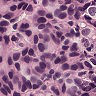
Metastatic tissue present: yes